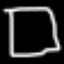
Label: square